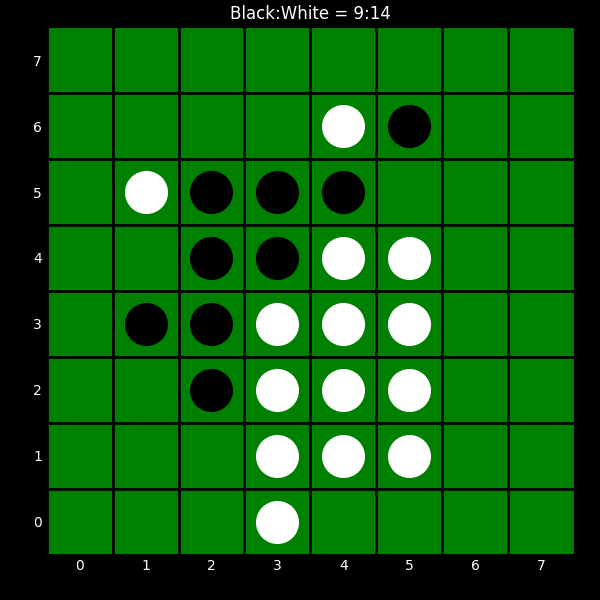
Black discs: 9
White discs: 14